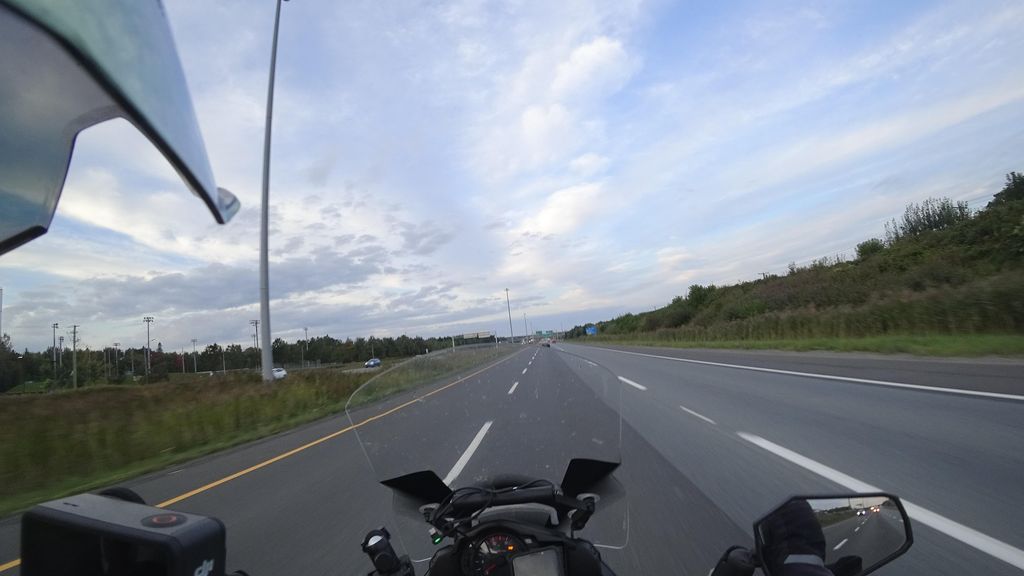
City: quebec_city